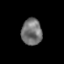
Tissue: prostate
Cell type: Myeloid cells
Senescence score: 0.2949
Nuclear area (px): 534
Mean DAPI intensity: 114.897